Chest X-ray:
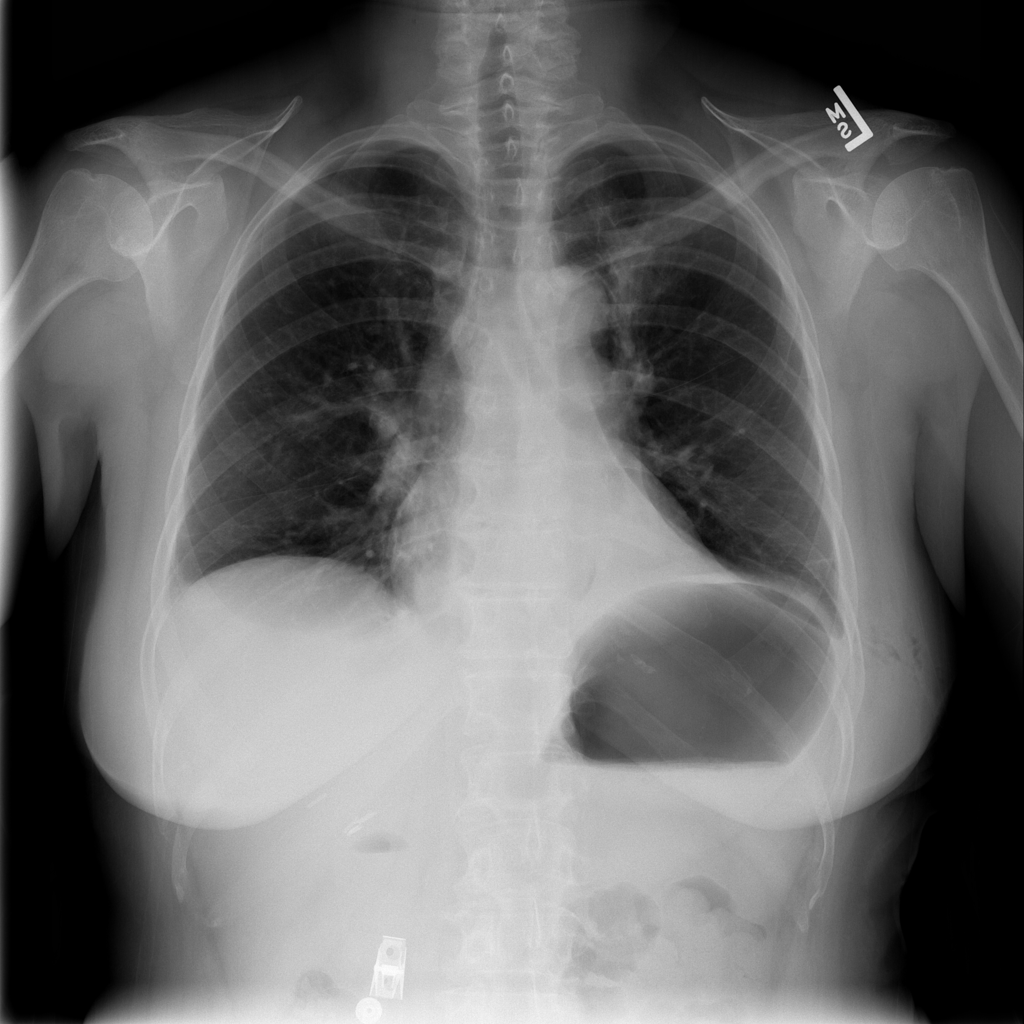
Findings: Consolidation, Atelectasis, Effusion, Nodule
No abnormal finding: no